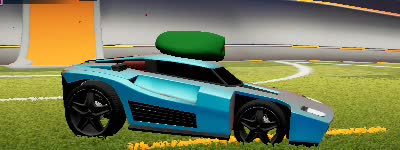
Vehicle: breakout